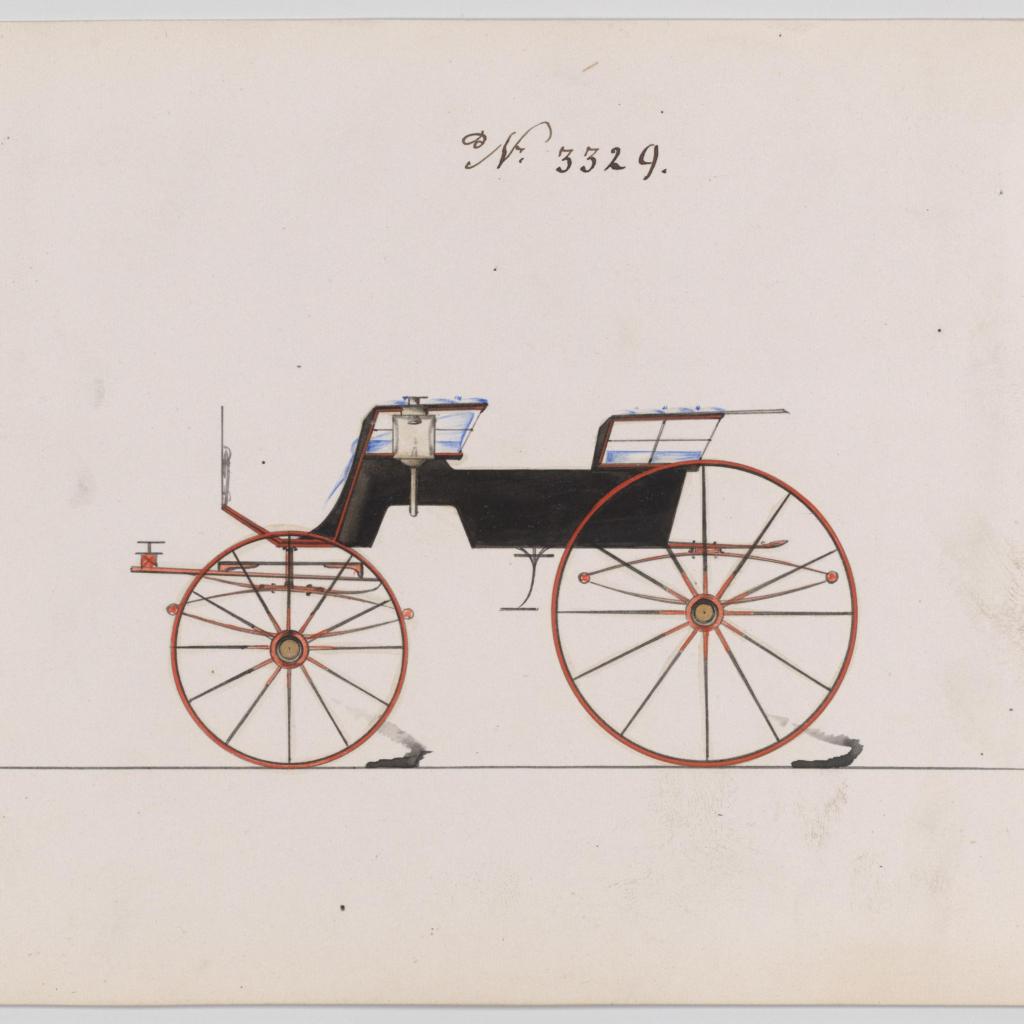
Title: Design for T-Cart, no. 3329
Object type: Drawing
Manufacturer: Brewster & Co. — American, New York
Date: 1877
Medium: Pen and black ink watercolor and gouache with gum arabic
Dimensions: Sheet: 6 × 9 1/8 in. (15.2 × 23.2 cm)
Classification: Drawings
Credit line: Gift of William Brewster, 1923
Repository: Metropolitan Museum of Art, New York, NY